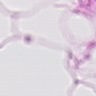
Metastatic tissue present: no